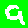
Digit: 9